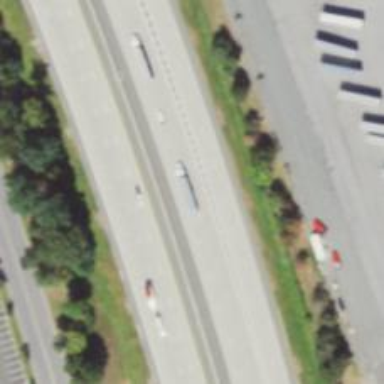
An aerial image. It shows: Asphalt motorway.